Field crop: maize
Growth stage: 2
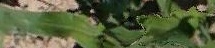
Species: maize